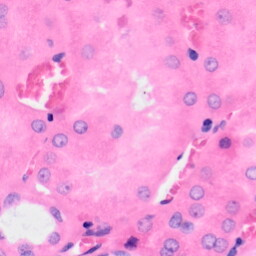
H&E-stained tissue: Kidney